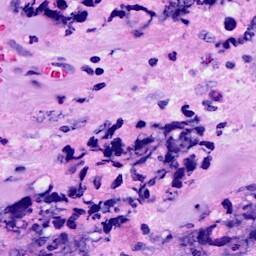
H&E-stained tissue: Breast